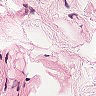
Metastatic tissue present: no